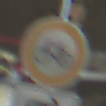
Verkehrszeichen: VerbotRadverkehr
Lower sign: RichtungsangabeDurchPfeile5
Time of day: Midday
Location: Indoor (Urban)
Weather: NotSpecified
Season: NotSpecified
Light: Natural